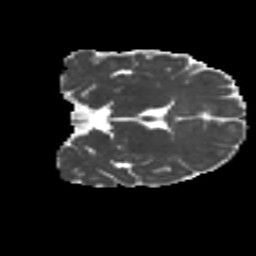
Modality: MD
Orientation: coronal
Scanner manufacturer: siemens
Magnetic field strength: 3 T
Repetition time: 4.16 s
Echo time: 0.0806 s